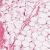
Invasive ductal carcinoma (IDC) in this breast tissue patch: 0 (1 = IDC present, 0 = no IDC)